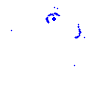
Particle: proton